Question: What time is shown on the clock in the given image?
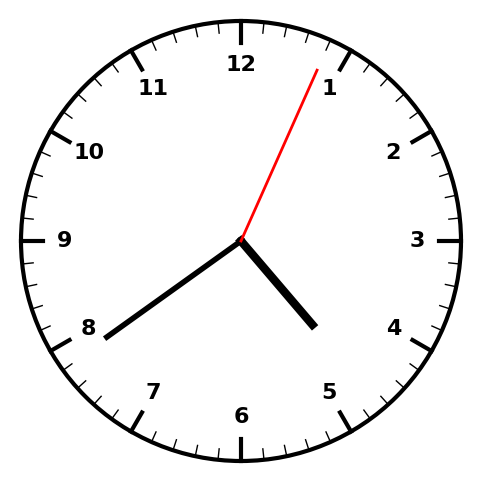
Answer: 04:39:04